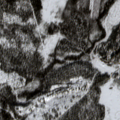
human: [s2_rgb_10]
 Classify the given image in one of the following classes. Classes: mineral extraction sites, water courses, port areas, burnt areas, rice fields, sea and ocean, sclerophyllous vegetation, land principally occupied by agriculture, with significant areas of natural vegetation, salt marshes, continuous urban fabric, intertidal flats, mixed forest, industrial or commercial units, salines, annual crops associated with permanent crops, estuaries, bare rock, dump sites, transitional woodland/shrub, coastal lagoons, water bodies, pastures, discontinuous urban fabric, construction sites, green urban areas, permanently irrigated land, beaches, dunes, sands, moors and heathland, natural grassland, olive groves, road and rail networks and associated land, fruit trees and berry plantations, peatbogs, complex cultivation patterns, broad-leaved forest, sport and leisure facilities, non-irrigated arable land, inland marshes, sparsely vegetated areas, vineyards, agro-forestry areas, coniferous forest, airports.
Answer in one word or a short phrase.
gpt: coniferous forest, mixed forest, transitional woodland/shrub, peatbogs